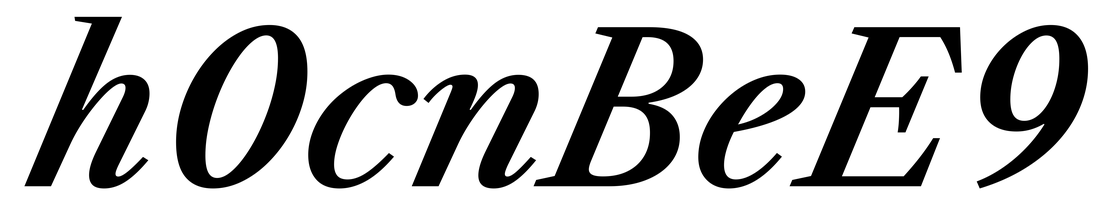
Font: LibreCaslonText-Italic_SemiBold_Italic